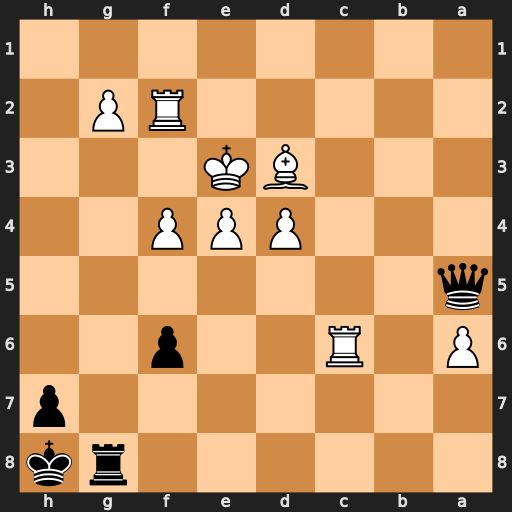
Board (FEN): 6rk/7p/P1R2p2/q7/3PPP2/3BK3/5RP1/8
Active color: b
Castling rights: -
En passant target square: -
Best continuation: Qe1+ Be2 Rb8